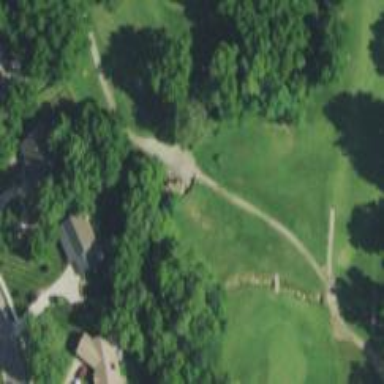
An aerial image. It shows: Path for both roads and golfers.